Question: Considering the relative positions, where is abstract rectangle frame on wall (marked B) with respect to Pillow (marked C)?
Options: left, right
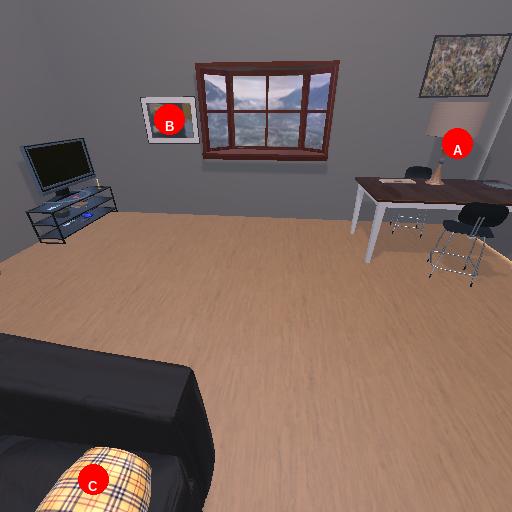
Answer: left